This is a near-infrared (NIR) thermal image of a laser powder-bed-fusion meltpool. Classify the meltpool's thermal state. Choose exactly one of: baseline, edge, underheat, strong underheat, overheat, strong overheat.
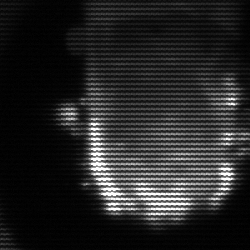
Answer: baseline